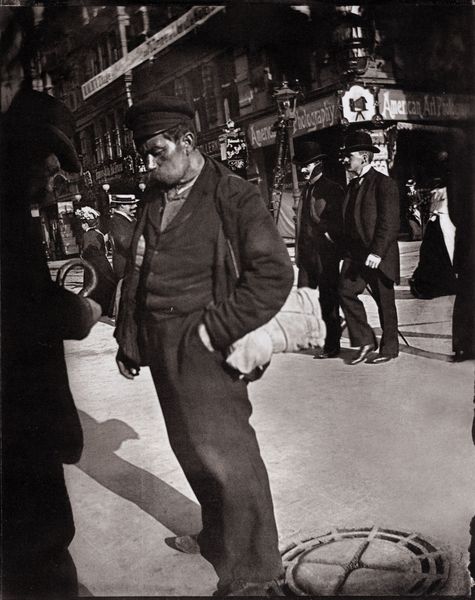
Titel: Auf einer Kreuzung der Friedrichstraße
Künstler: Heinrich Zille
Schlagwörter: hand, mann, schatten, weiß, menschen, stadt, frau, hut, hüte, lampe, laterne, licht, männer, paris, schwarz, strasse, strassenszene, szene, gebäude, haus, herren, zylinder, anzug, betrunken, hose, kappe, mütze, mützen, gesicht, stehen, häuser, gehen, genre, handel, bein, schrift, fassade, fassaden, geschäft, passanten, perspektive, zwei, schuhe, backen, bündel, amerika, geschäfte, platz, arbeiter, pfeife, schnauzer, foto, fotografie, melone, verkäufer, bürgersteig, kreuzung, schwarzweiss, wei0, kiosk, tasche, menschenmenge, photo, kino, hosentasche, backe, bettler, usa, schildmütze, fotographie, gespräche, zwanziger, fotostudio, großstadt, strassenkreuzung, gulli, armer, kanaldeckel, amerikanisch, schwanken, kamera, gully, geschaäft, gullideckel, tauschhandel, 20. jahrhundert, 20er jahre, 20er, iphtoo, kapep, ausspucken, gullydeckel, street photography